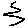
Label: zigzag